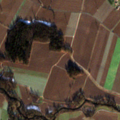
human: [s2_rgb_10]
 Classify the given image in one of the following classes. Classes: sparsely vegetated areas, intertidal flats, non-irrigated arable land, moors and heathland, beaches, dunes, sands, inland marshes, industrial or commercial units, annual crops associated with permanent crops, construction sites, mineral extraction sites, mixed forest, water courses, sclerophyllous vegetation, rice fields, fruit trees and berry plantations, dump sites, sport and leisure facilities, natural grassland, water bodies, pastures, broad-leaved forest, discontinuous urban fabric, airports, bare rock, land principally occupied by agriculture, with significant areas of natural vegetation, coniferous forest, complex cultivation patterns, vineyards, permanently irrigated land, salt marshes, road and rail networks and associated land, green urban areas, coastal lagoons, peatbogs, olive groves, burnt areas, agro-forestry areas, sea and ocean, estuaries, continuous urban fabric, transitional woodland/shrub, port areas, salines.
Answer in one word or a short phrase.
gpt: discontinuous urban fabric, non-irrigated arable land, land principally occupied by agriculture, with significant areas of natural vegetation